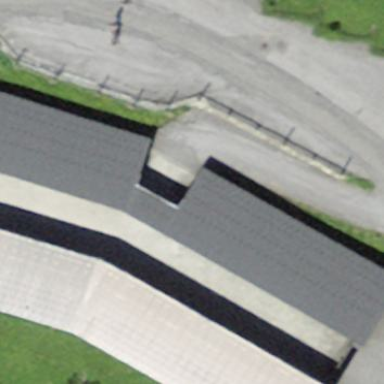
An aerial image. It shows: Parking area with surface.